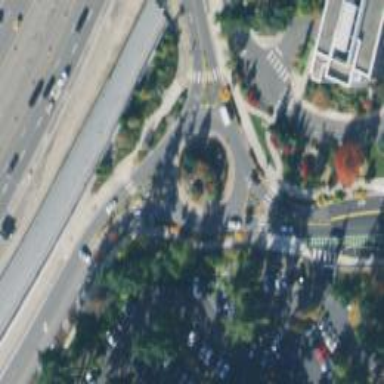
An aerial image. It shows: Marked crossing with pedestrian island.